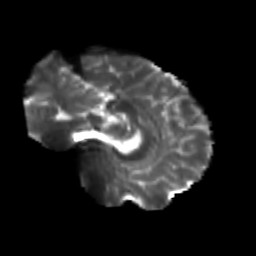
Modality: T2w
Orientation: sagittal
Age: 21
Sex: male
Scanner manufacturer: siemens
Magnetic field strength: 3 T
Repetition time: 3.5 s
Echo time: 0.104 s